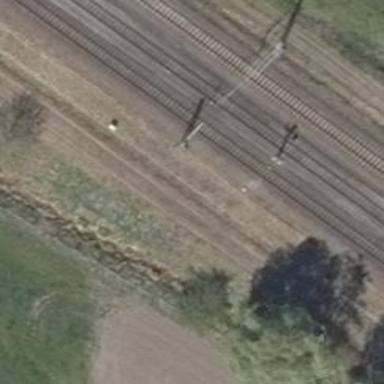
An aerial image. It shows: Railway signal.